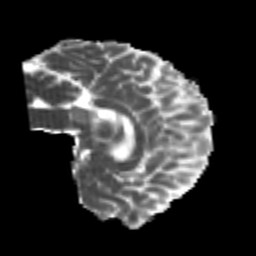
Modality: MD
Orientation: sagittal
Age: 22
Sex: male
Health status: healthy
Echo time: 0.074 s